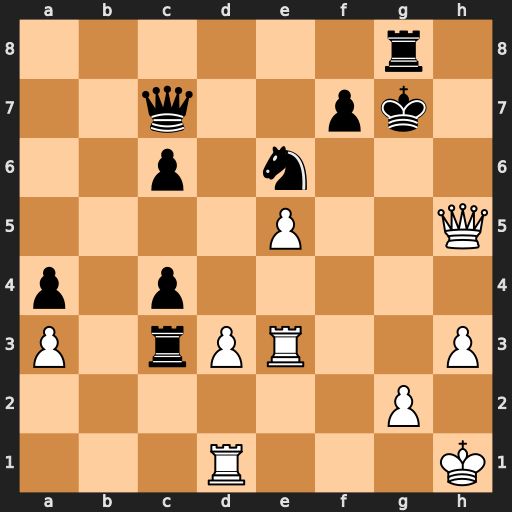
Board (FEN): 6r1/2q2pk1/2p1n3/4P2Q/p1p5/P1rPR2P/6P1/3R3K
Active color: w
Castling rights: -
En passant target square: -
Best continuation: Rg3+ Kf8 Qh6+ Ng7 Rf1